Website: bh-photo
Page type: billing-address
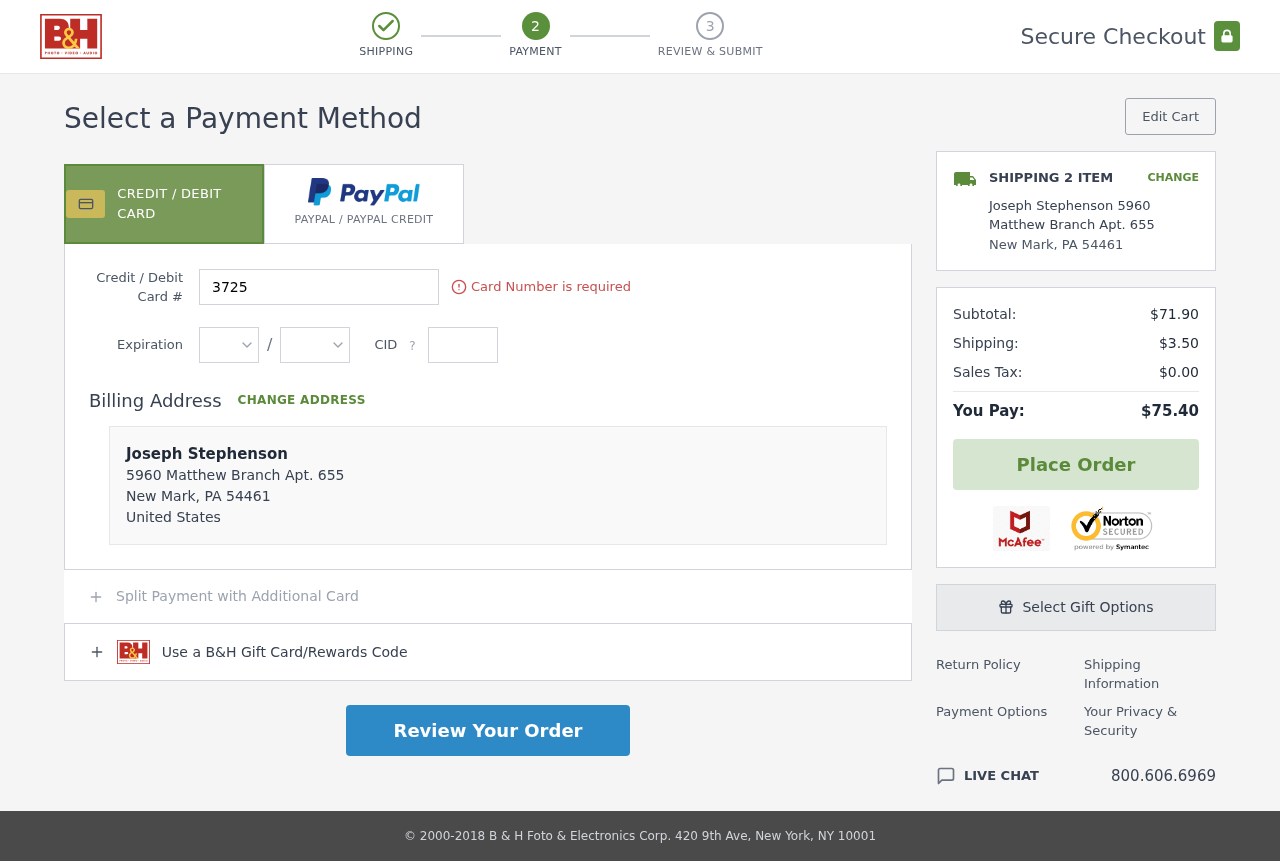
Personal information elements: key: PII_CARD_CVV
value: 6404
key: PII_CARD_EXPIRY_MONTH
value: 09
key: PII_CARD_EXPIRY_YEAR
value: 30
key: PII_CARD_NUMBER
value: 3725 8086 9307 281
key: PII_CITY
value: New Mark
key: PII_COUNTRY
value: United States
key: PII_FULLNAME
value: Joseph Stephenson
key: PII_FULLNAME2
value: Joseph Stephenson
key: PII_POSTCODE
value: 54461
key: PII_STATE_ABBR
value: PA
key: PII_STREET
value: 5960 Matthew Branch Apt. 655
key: PII_POSTCODE_FULL
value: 54461
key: PII_POSTCODE_NUMERIC
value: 54461
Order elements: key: ORDER_NUM_ITEMS
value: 2
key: ORDER_SUBTOTAL
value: $71.90
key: ORDER_SHIPPING_COST
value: $3.50
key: ORDER_TAX
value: $0.00
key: ORDER_TOTAL
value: $75.40